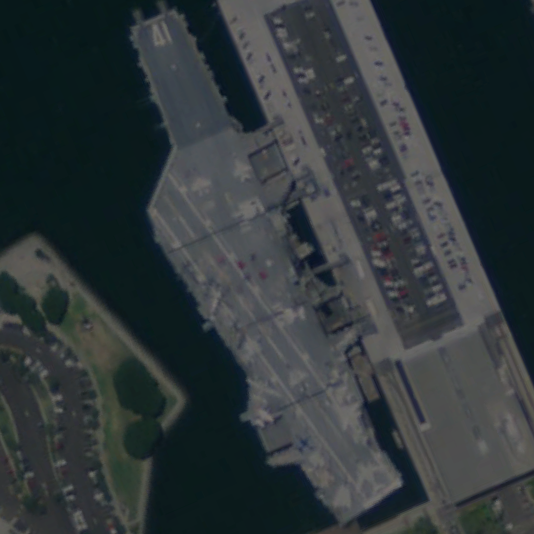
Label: aircraft_carrier